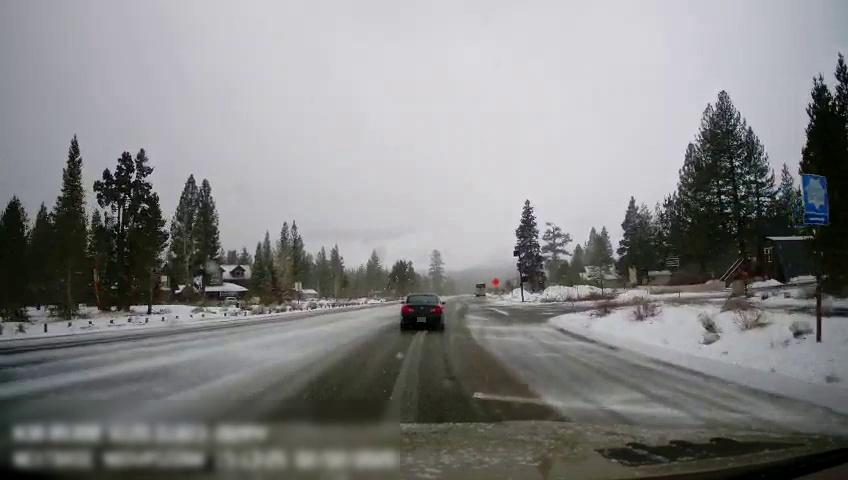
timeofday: Day
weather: Snowy
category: Drivable Space
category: Vehicles | Car
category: Vehicles | Bus
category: Vehicles | SUV
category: Traffic | Signs